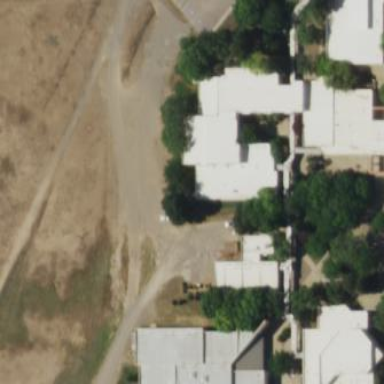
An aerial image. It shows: College building.